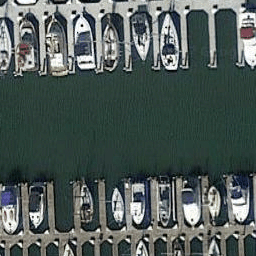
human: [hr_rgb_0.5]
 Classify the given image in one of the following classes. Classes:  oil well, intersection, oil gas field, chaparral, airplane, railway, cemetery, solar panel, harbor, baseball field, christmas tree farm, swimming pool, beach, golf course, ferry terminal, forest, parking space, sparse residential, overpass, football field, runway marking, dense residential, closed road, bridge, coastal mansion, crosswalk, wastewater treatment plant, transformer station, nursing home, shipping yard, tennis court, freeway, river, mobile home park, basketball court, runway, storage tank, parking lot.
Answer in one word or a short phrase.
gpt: harbor